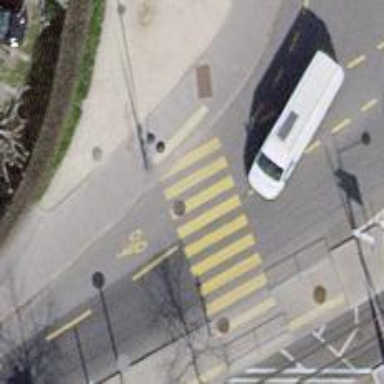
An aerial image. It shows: Crossing with traffic signals and zebra markings. There is island in the crossing.